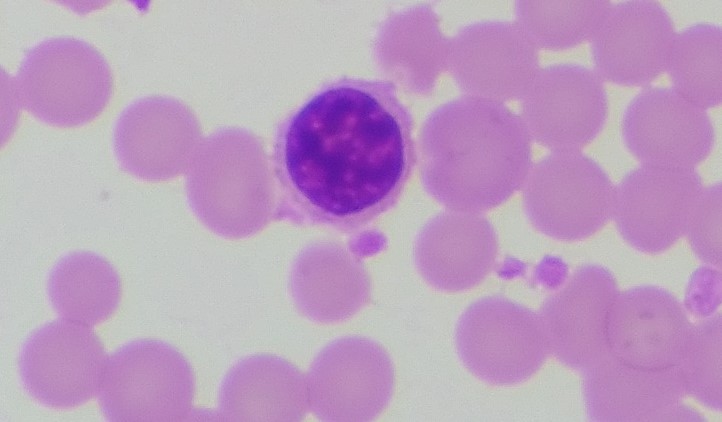
White blood cell type: Lymphocyte